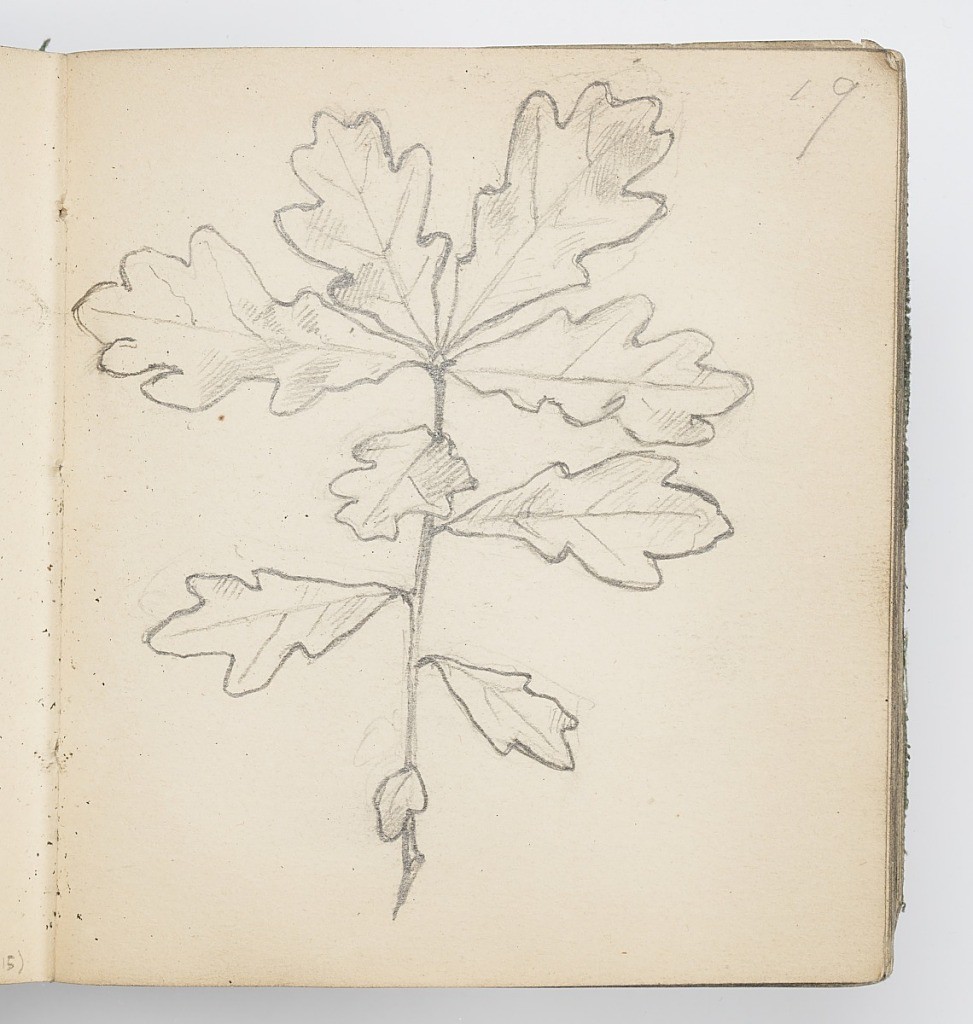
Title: Sketchbook Page: Oak Leaves
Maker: Kenyon Cox, American, 1856–1919
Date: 1874
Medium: Graphite on paper
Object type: Sketchbook folio
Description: Recto: Sketch of oak leaves attached to a branch.
Verso: Sketch of a Blackberry flower right five large, rounded petals, and sketches of leaves.